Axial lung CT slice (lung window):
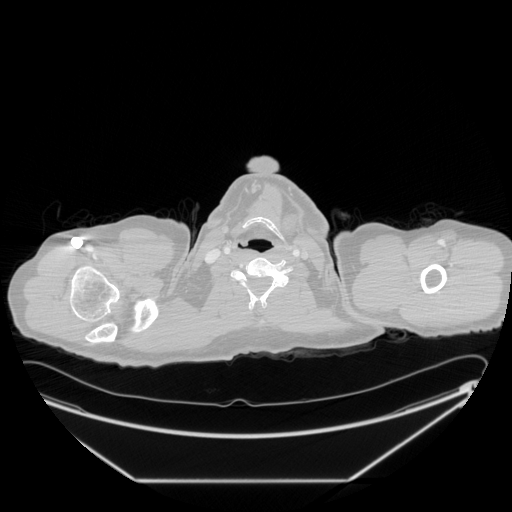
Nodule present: no